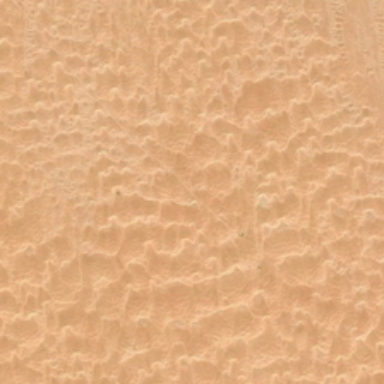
Many sands form a piece of desert .